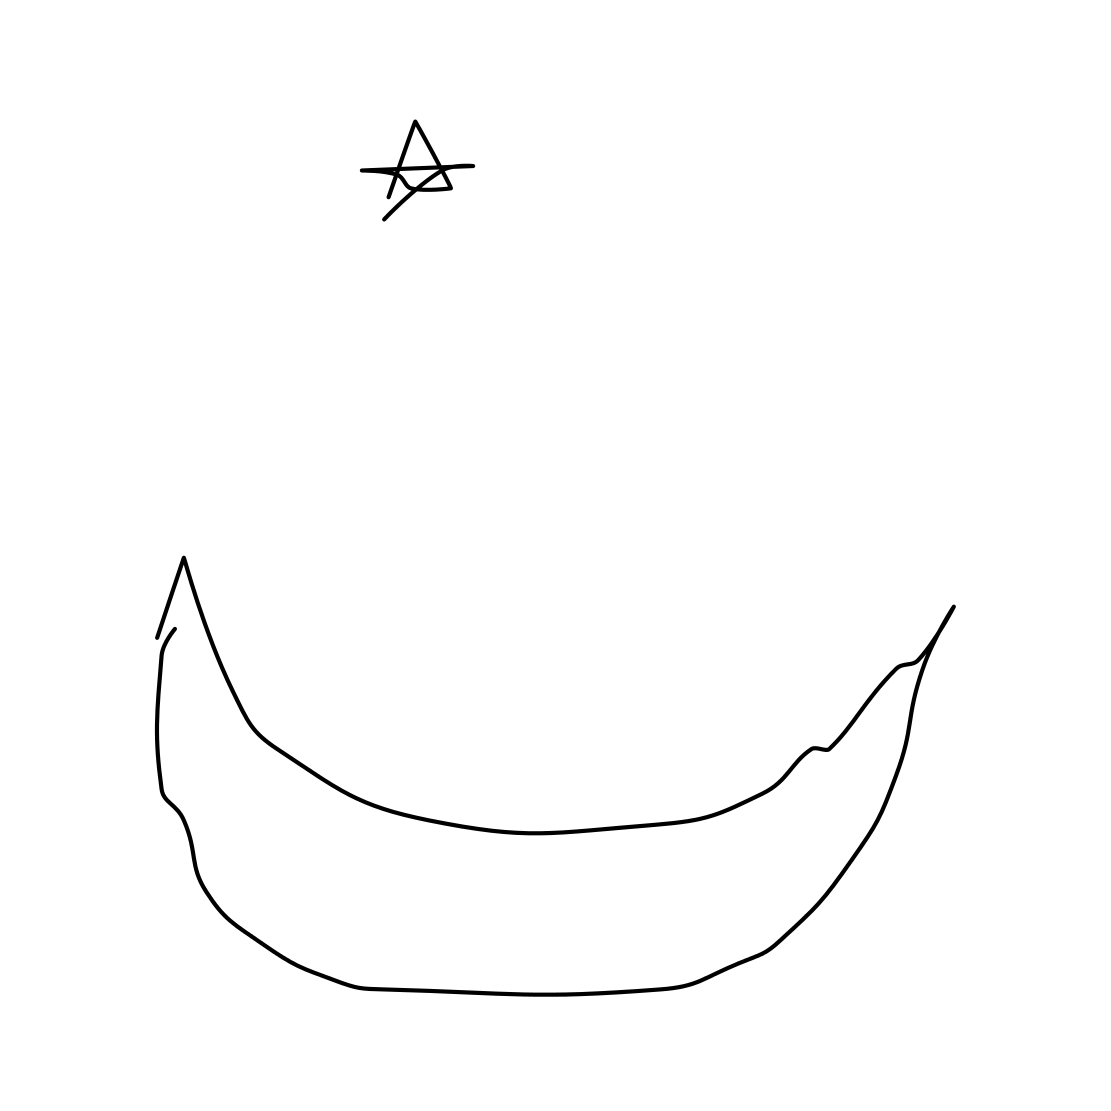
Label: moon